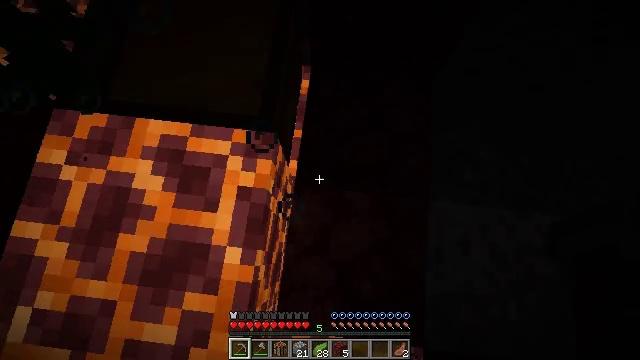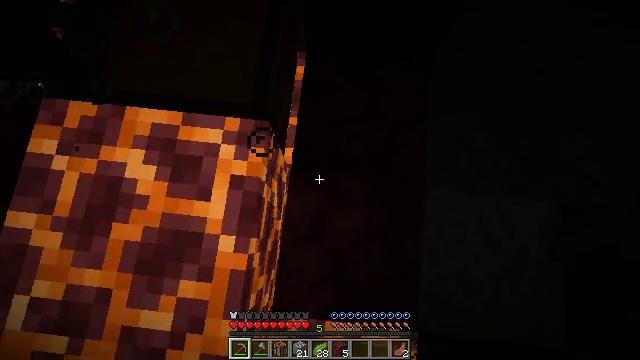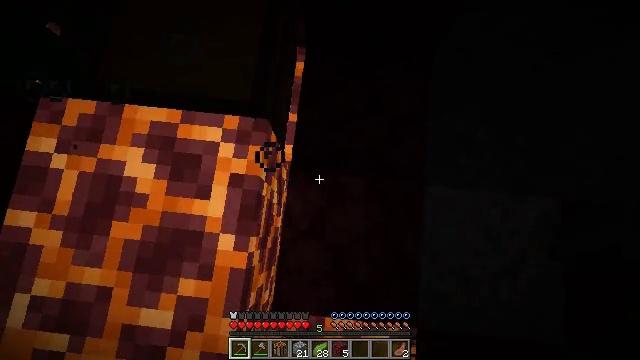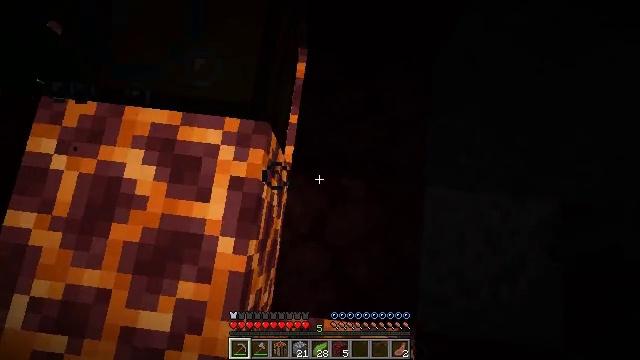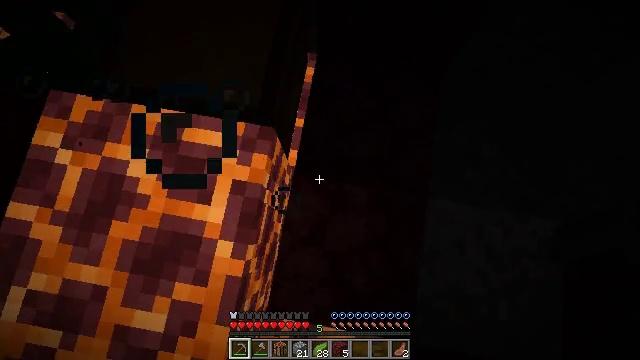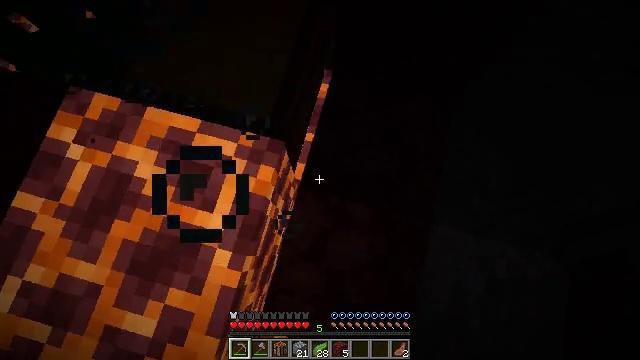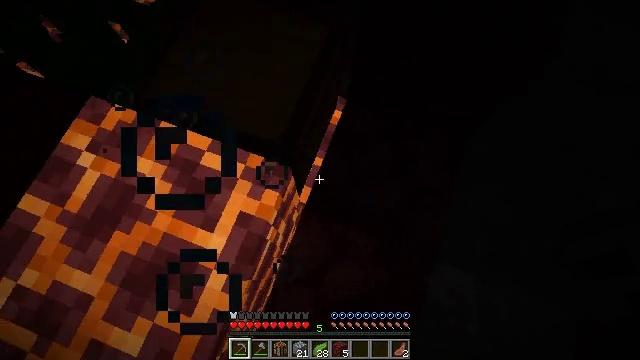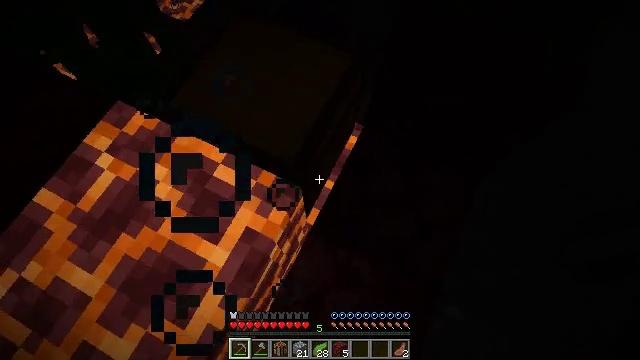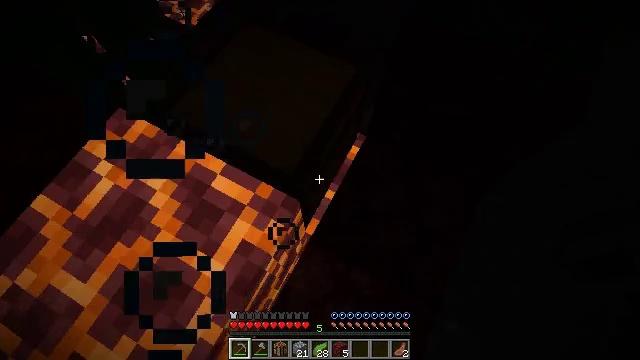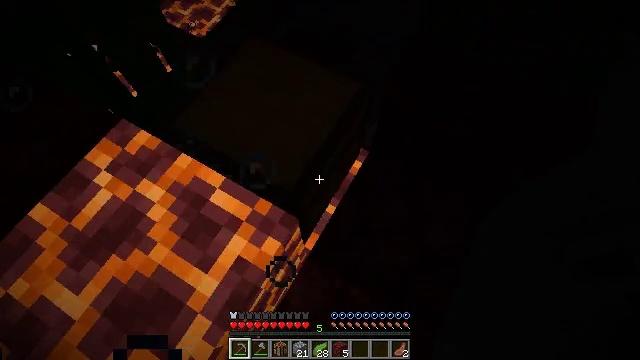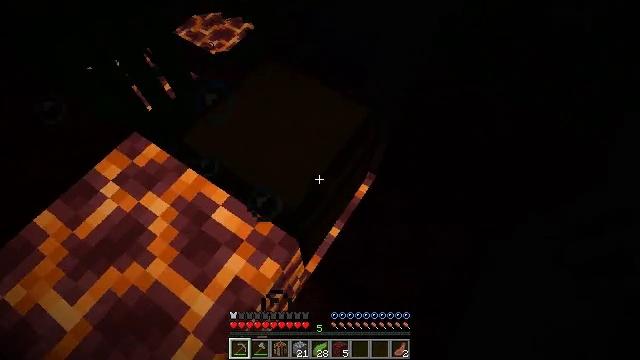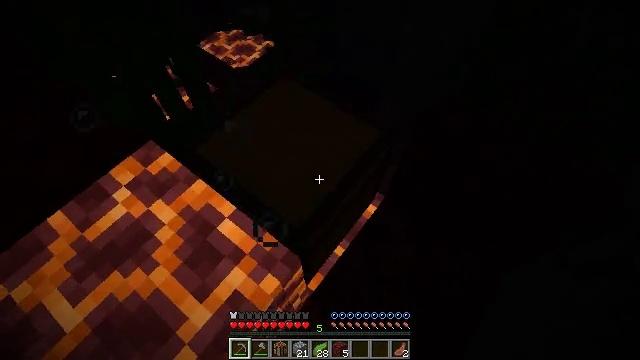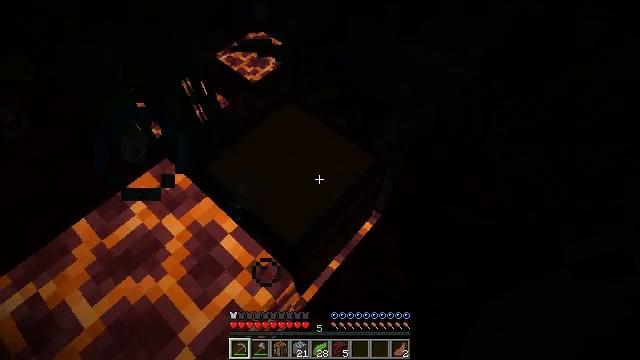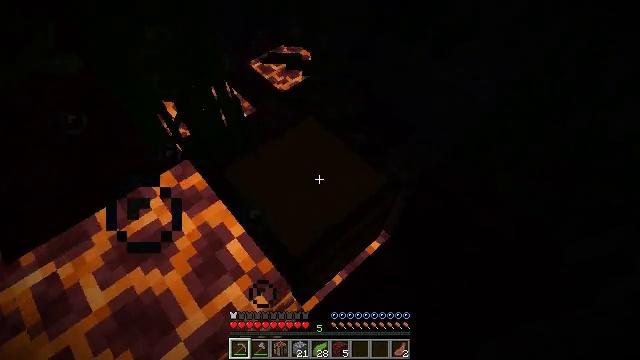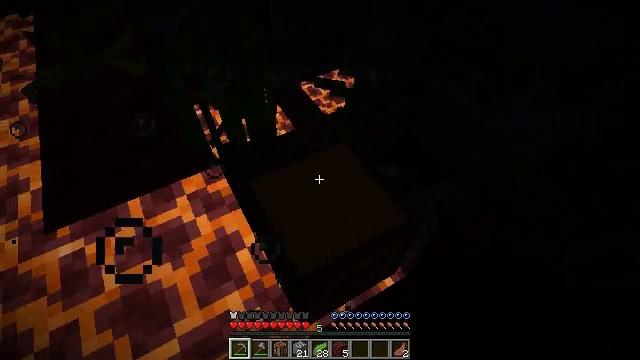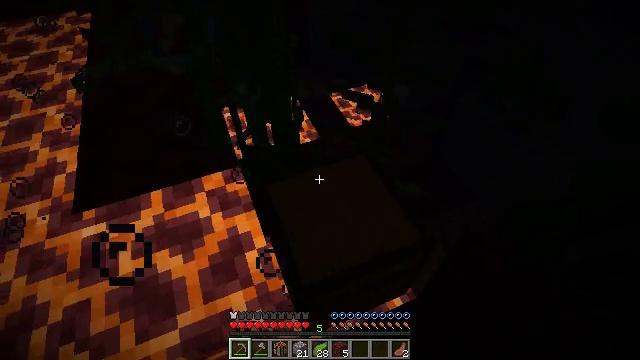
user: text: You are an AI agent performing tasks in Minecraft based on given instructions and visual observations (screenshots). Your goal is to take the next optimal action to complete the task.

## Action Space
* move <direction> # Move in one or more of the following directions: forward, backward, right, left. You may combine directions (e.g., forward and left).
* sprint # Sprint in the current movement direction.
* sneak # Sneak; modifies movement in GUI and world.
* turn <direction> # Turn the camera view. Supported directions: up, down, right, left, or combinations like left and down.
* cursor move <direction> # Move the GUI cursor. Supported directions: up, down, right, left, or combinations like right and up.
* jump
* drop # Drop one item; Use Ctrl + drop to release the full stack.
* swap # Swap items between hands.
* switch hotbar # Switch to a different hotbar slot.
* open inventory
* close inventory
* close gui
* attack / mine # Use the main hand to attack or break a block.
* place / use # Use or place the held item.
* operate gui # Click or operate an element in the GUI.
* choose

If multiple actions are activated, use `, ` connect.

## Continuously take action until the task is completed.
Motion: motion action
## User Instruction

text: Break the kelp plant in the ocean.
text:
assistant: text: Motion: move forward and move right, sneak, turn down
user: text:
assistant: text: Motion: move forward and move right, sneak
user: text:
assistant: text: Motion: move forward and move right, sneak
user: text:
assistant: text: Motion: move forward and move right, sneak, turn left
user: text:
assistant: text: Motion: move forward and move right, sneak, turn left and up
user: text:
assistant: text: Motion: move forward and move right, sneak, turn left and up
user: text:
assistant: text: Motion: move forward and move right, sneak, turn left and up
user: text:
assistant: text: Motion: move forward and move right, sneak, turn left
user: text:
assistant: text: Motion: move forward and move right, sneak, turn left and up
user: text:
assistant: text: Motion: move forward and move right, turn left and up
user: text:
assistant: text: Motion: move right, turn left and up
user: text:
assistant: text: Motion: move right, turn left
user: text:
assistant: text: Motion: move right, turn left and up
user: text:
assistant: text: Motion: move right, turn left and up
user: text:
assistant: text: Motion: turn left and up
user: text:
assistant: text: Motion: no_op
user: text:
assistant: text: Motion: no_op
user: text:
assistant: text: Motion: no_op
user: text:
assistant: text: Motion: use / place
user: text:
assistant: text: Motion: use / place
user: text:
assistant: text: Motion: use / place
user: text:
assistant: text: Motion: no_op
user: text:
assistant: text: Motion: turn left and up
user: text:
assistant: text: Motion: open gui
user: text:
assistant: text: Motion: no_op
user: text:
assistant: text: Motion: no_op
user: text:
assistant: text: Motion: no_op
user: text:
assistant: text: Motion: no_op
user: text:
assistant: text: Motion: no_op
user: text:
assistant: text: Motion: no_op